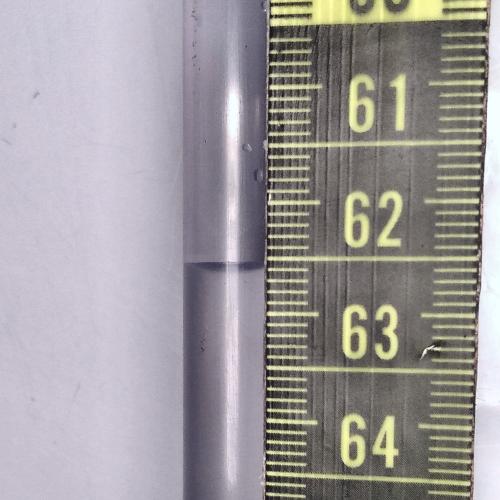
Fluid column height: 62.6 cm